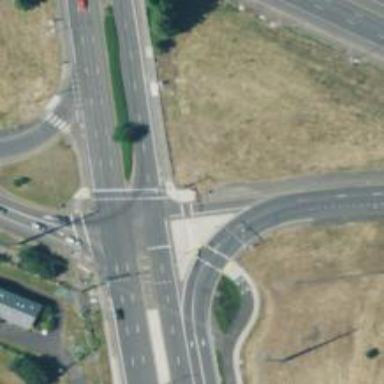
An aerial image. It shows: Footway located on traffic island.